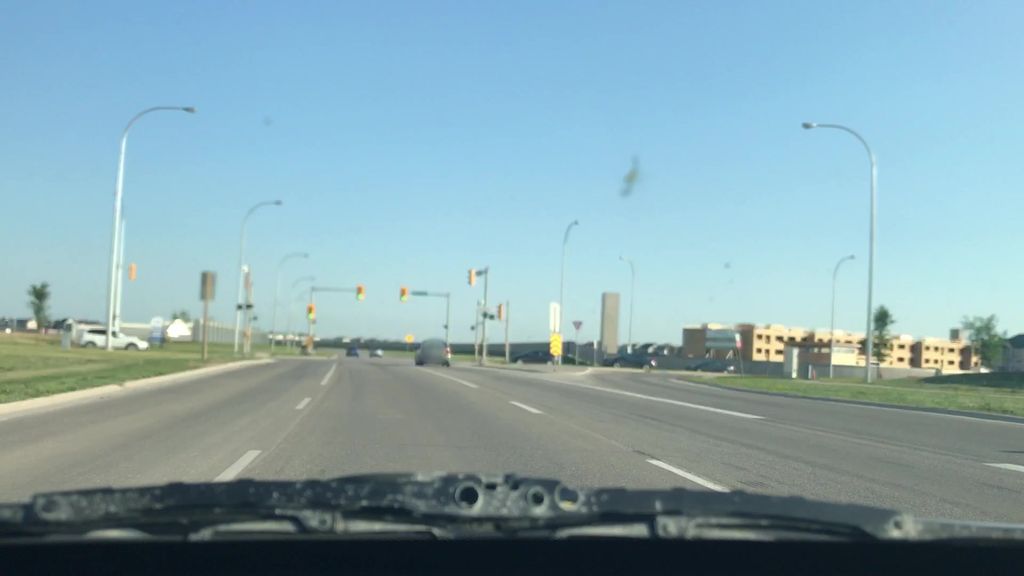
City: winnipeg